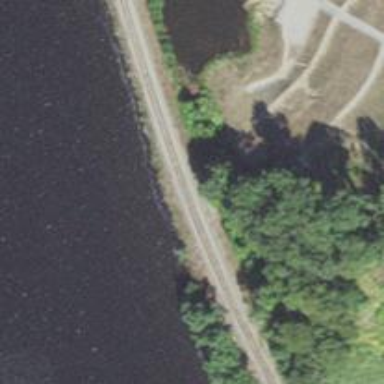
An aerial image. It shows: Disused railway spur service.